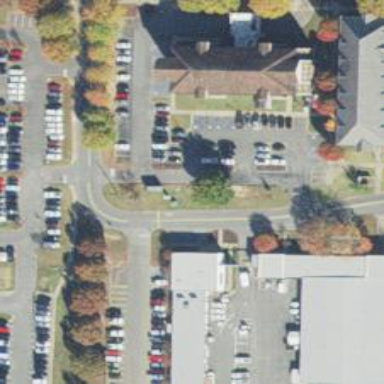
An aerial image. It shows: Parking space.